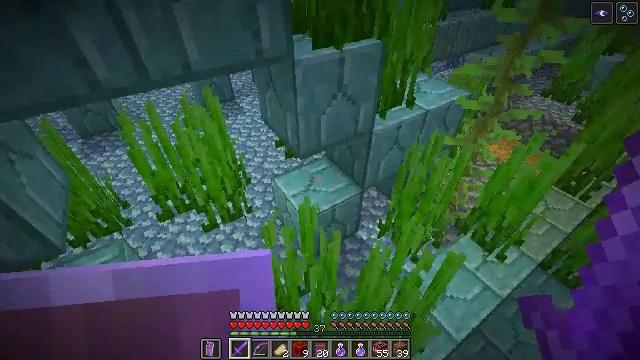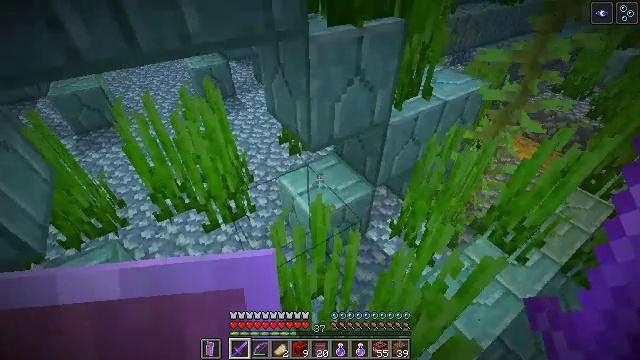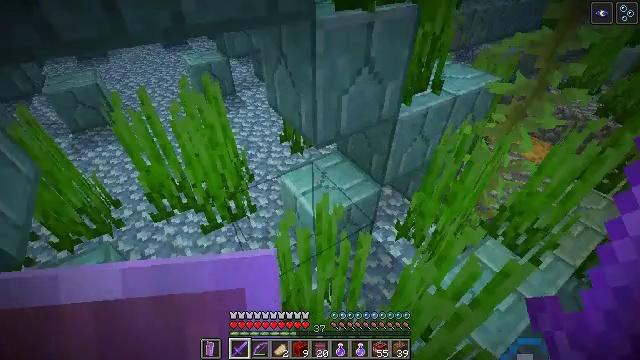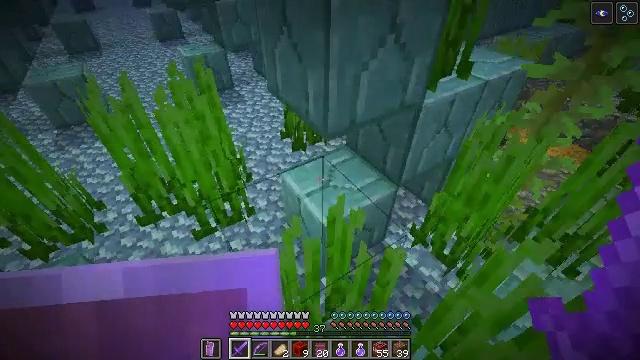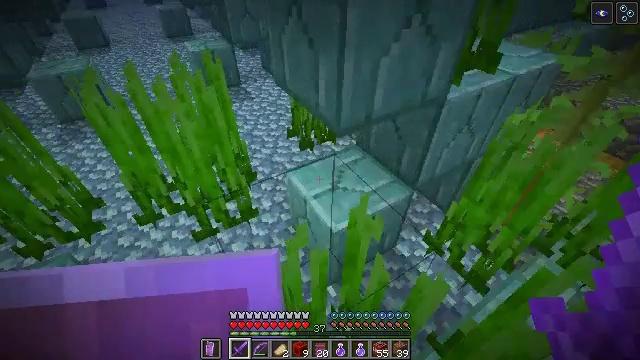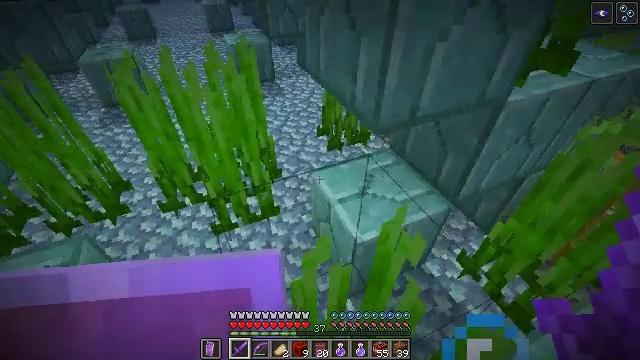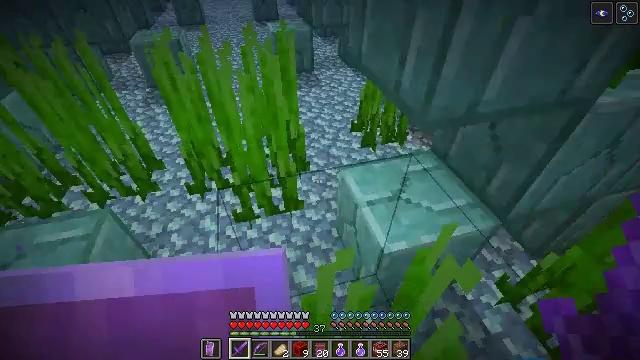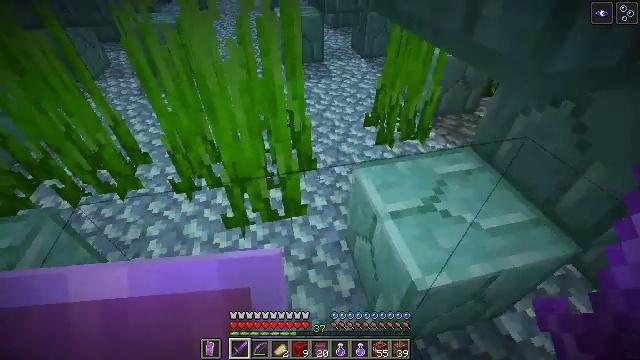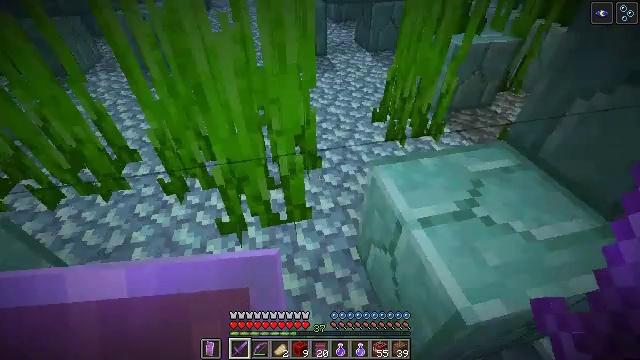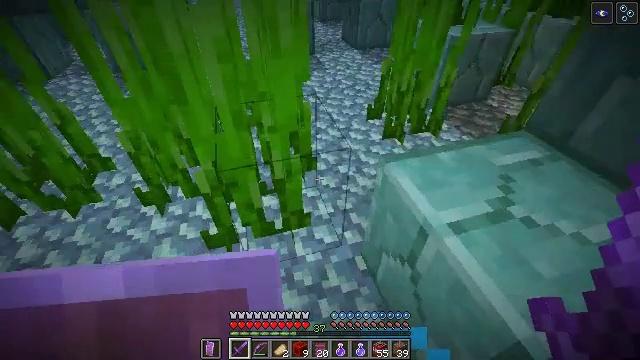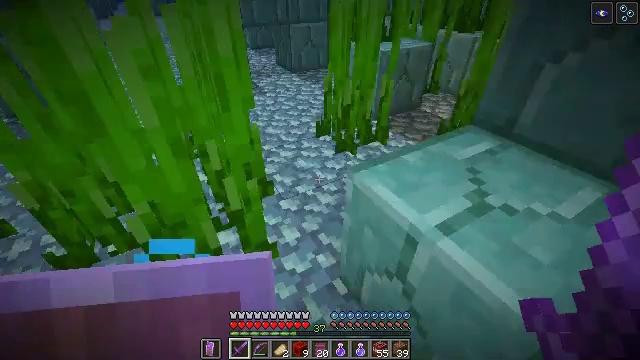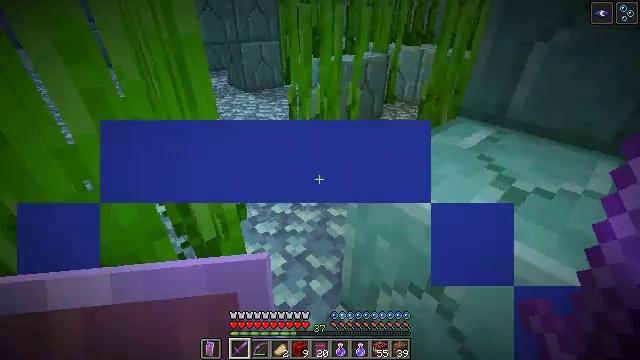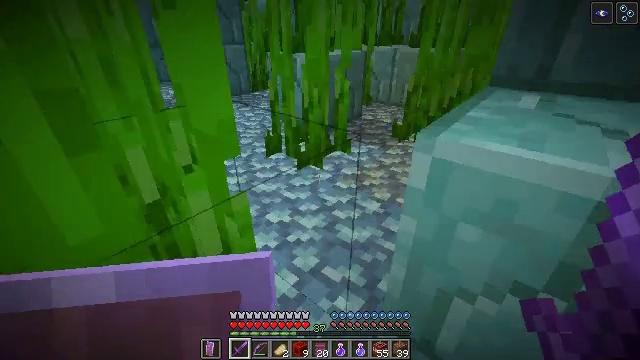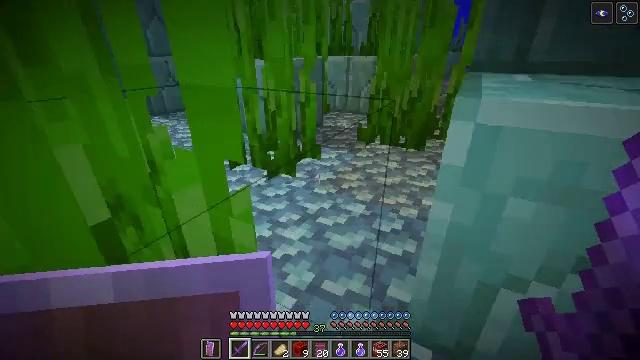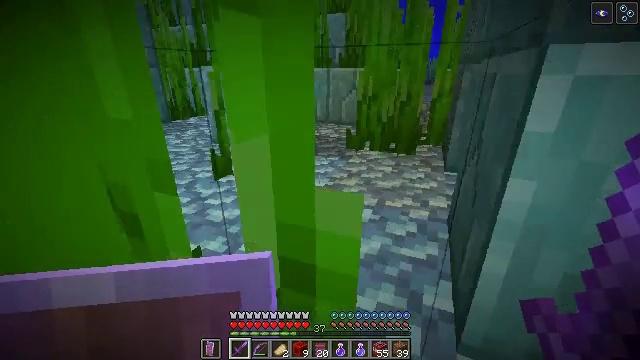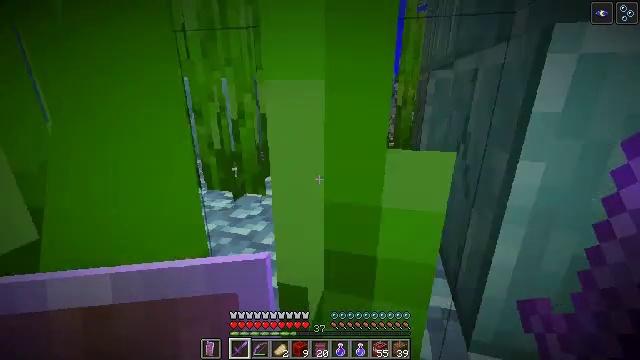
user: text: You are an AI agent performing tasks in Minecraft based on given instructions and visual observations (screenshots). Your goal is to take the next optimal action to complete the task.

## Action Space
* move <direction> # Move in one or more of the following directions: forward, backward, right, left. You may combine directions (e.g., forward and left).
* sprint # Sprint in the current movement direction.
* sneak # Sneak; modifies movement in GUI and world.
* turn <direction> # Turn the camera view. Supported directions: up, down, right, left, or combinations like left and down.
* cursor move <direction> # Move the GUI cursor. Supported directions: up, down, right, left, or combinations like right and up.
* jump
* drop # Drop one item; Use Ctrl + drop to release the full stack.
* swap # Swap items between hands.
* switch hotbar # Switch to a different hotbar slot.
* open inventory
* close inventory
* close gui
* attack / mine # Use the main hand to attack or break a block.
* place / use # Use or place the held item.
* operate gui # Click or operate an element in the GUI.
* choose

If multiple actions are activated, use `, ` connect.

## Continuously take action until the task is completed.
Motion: motion action
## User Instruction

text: Acquire a wet sponge from an ocean monument.
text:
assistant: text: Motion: move forward
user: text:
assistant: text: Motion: move forward
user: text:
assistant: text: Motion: move forward
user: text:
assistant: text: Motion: move forward, turn left
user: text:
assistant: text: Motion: move forward, turn left
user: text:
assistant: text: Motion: move forward, turn left
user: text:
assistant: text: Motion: move forward and move left, turn left
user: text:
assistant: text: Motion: move forward and move left
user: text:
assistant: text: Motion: move forward and move left, turn right
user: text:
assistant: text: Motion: move forward and move left, turn right and up
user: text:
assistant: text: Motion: move forward and move left, turn right and up
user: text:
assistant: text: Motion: move forward and move left, turn right and up
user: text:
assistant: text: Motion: move forward and move left, turn right and up
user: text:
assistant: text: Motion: move forward and move left, turn right and up
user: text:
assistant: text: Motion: move forward and move left, turn right and up
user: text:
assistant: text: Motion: move forward and move left, turn right and up
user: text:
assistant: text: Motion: move forward, turn right, jump
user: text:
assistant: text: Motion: move forward, jump
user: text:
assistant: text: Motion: move forward, turn right, jump
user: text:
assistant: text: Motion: move forward, turn right, jump
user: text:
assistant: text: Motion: move forward, turn right, jump
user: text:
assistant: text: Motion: move forward, turn right, jump
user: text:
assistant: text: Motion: move forward, turn right and down, jump
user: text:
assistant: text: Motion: move forward and move right, turn right and down, jump
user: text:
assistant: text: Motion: move forward and move right, jump
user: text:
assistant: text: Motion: move forward and move right, jump
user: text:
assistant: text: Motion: move forward and move right, jump
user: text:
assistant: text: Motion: move forward and move right
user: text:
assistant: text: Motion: move forward and move right
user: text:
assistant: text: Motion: move forward